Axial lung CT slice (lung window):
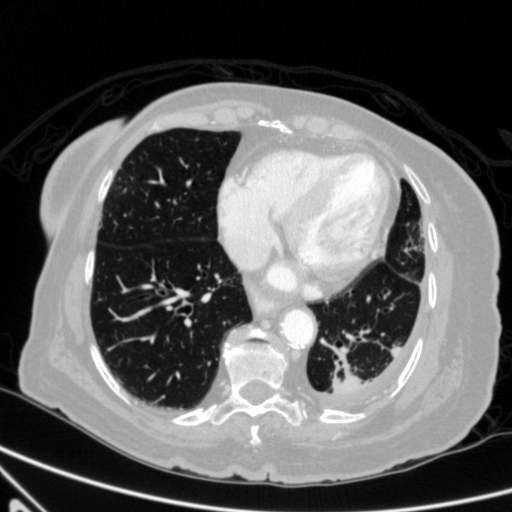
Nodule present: no